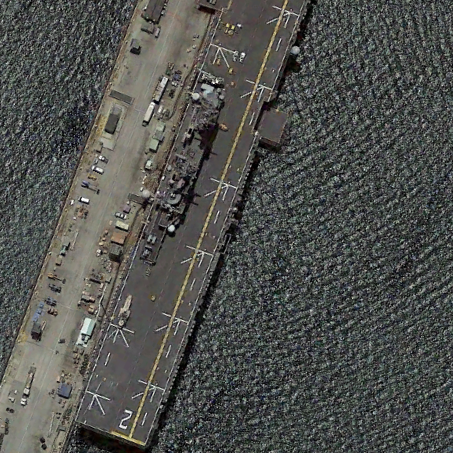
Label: assault